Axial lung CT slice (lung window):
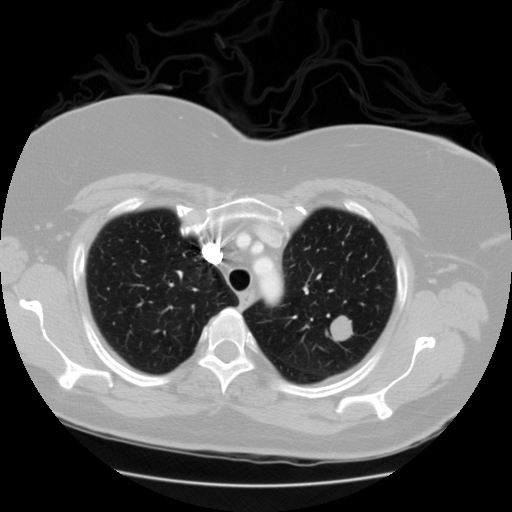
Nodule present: yes
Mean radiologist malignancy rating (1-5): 4